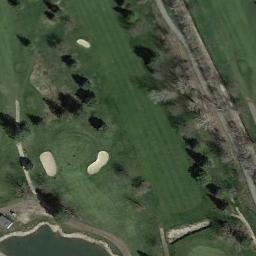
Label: golf_course